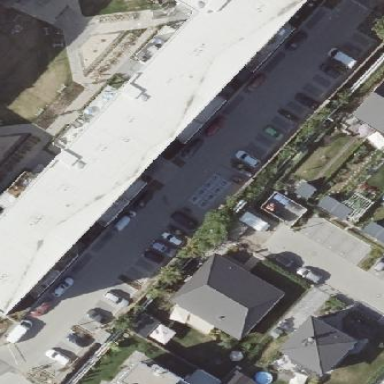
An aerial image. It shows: Parking area with surface.